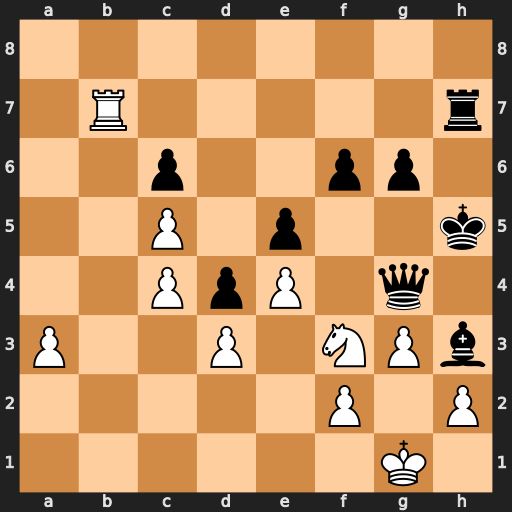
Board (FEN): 8/1R5r/2p2pp1/2P1p2k/2PpP1q1/P2P1NPb/5P1P/6K1
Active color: w
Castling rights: -
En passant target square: -
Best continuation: Rxh7#